Question: We want to have a Git architecture like this. Is this possible? How can we configure the communication between the Git servers? Is there any tool available that can automate the pushing from one to another server?

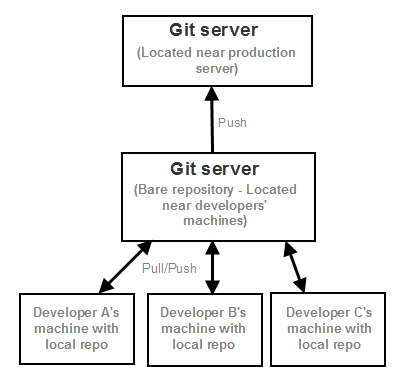
Answer: Yes, this setup makes sense.
You could automate the push by adding a <URL> hook to the central repository.
Be aware that both server repositories have to be bare in order to reliably push to them. Alternatively you could pull from the second server if it needs an up to date working tree.